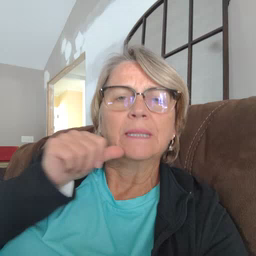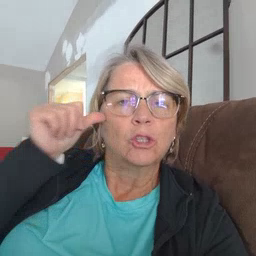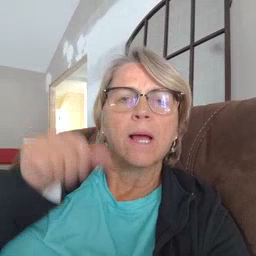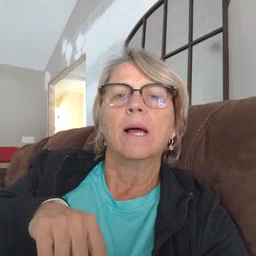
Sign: yesterday